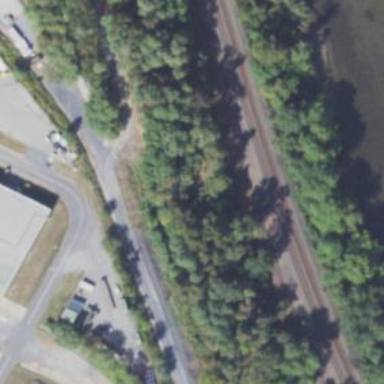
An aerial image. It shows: Abandoned railway.